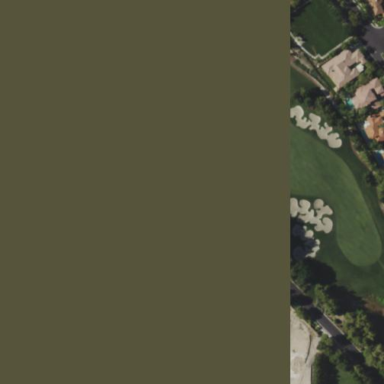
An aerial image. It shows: Rough area on grassy golf course.